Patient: sex M, age 29
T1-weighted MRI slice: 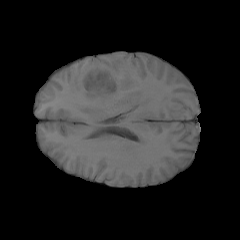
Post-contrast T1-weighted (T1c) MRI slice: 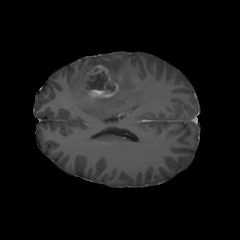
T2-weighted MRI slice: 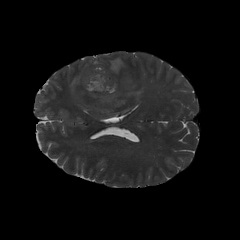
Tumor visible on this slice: yes
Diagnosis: Glioblastoma, IDH-wildtype
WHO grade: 4